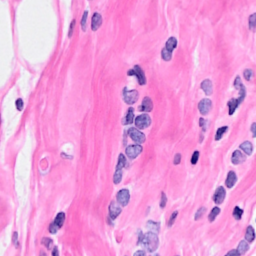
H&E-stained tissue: Breast